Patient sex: M
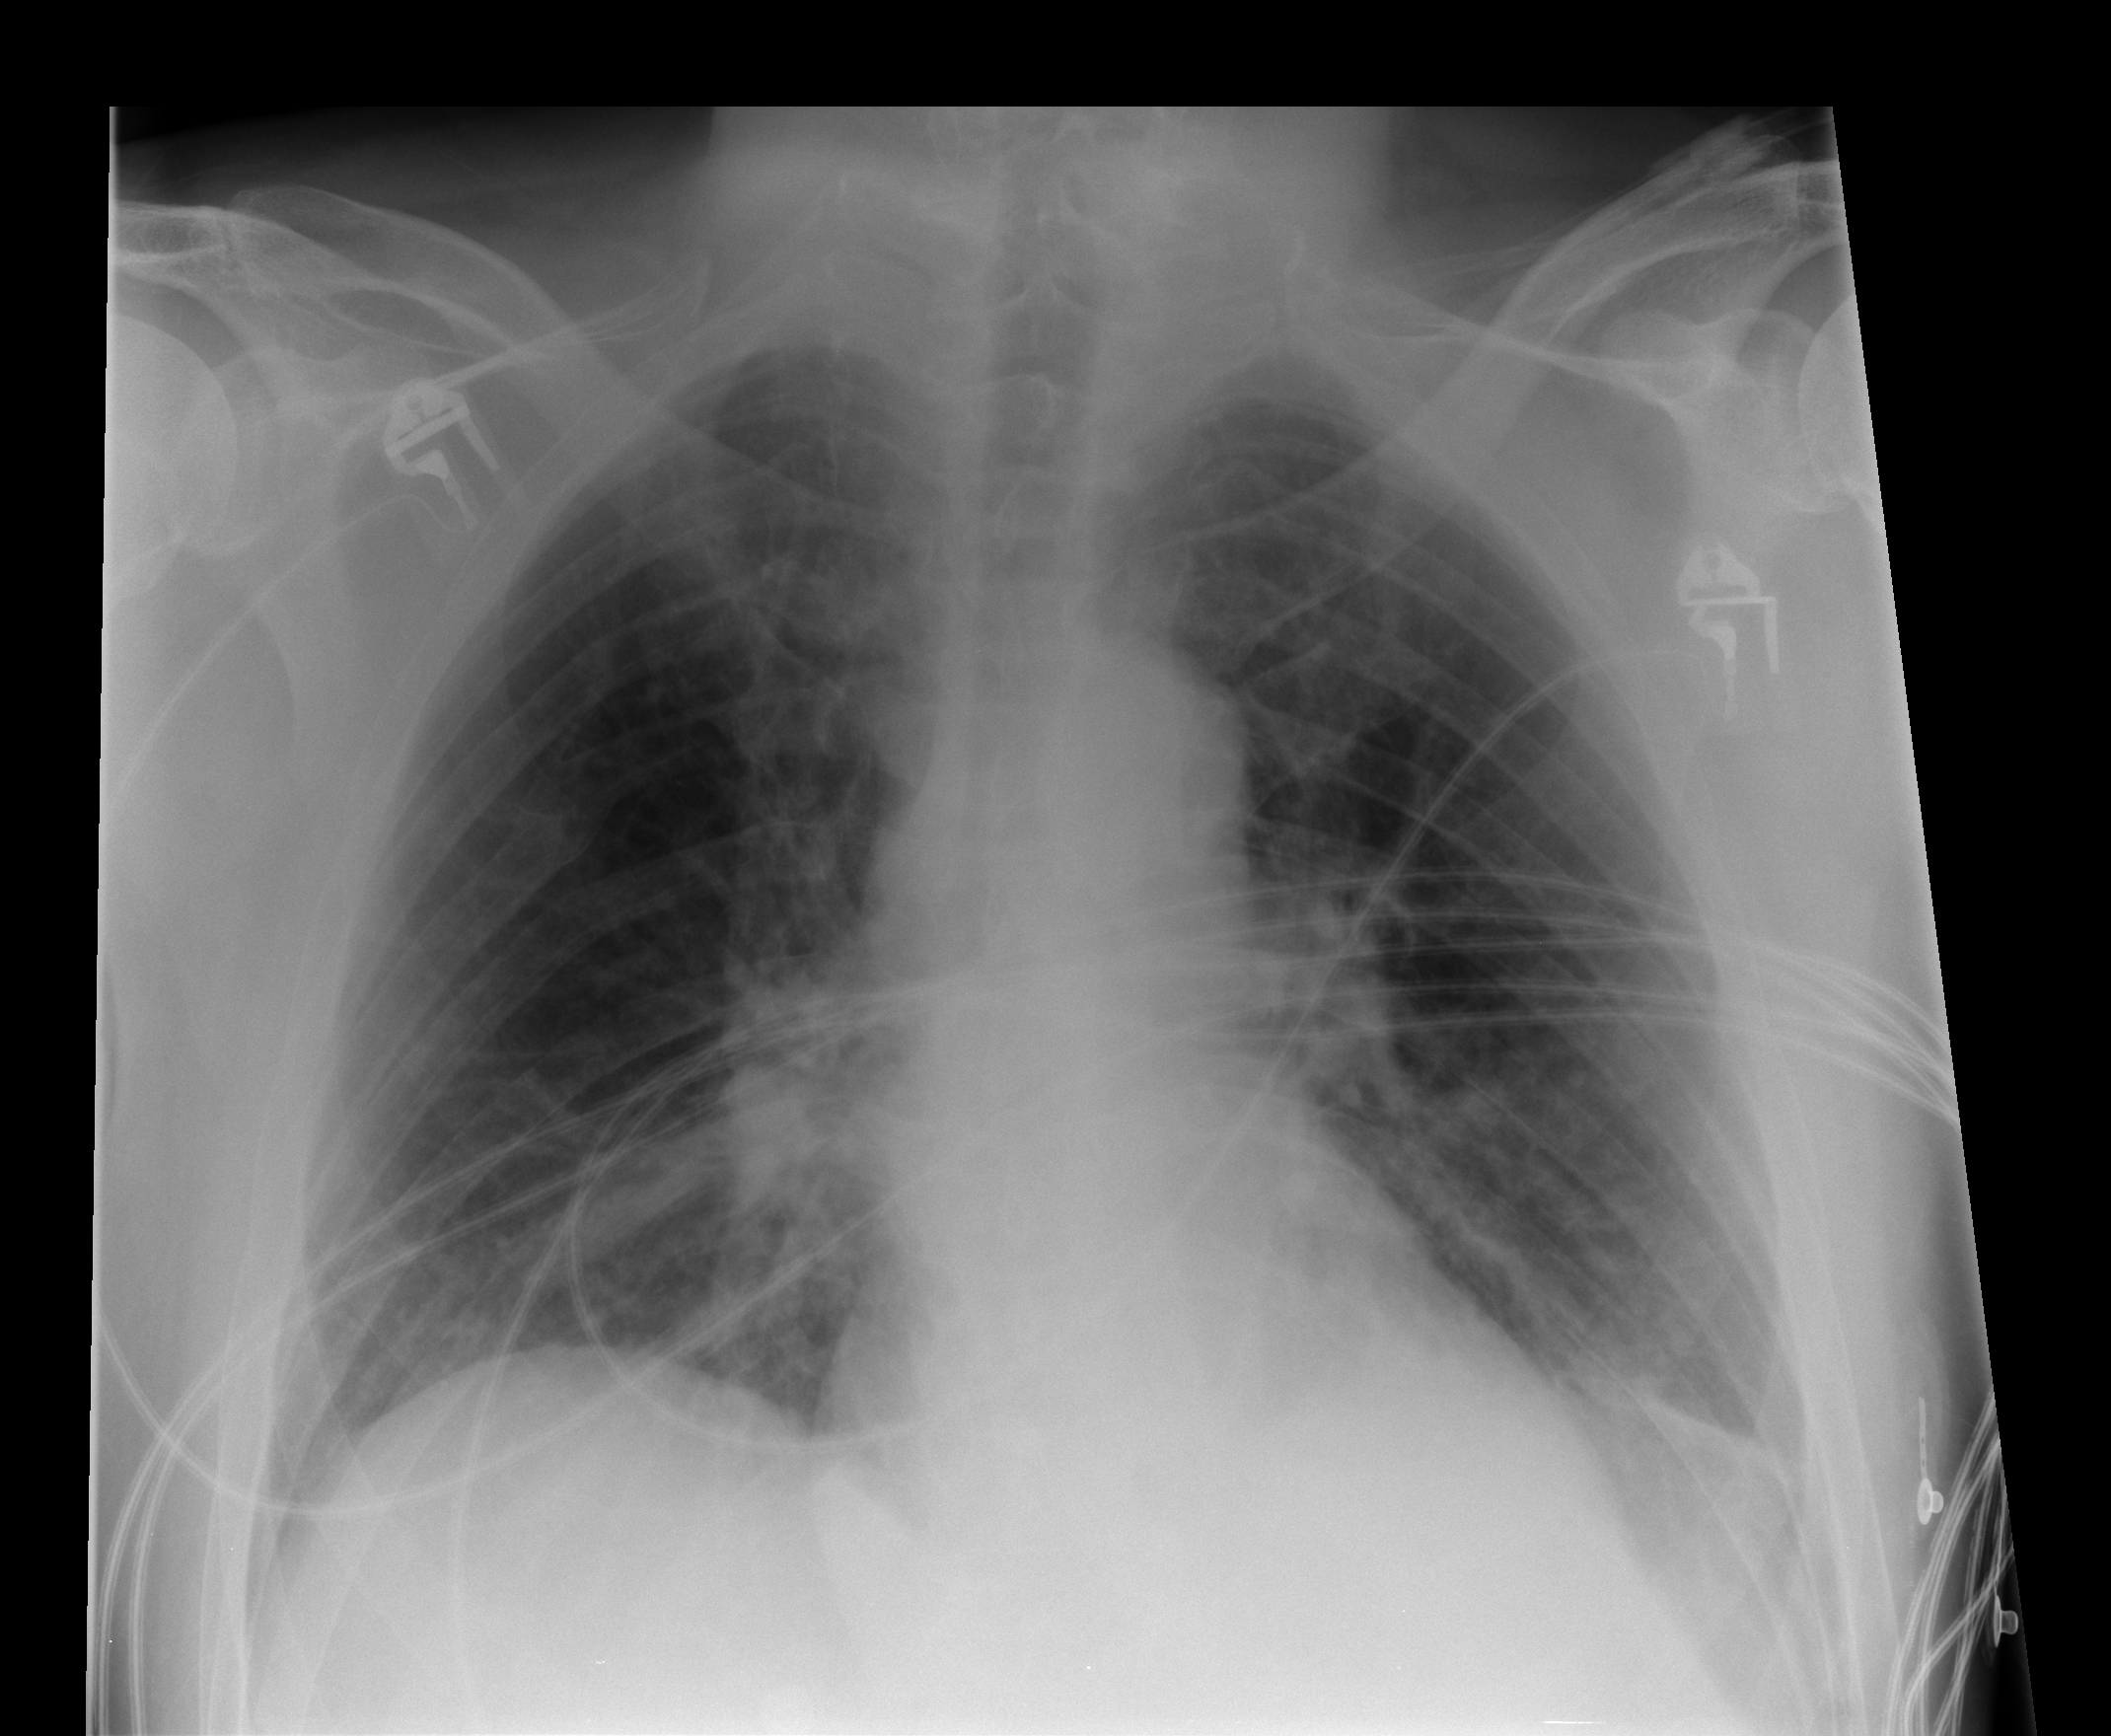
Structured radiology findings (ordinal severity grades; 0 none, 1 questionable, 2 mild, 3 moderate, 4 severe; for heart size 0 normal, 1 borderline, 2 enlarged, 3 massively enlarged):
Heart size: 0
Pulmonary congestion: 1
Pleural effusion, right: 0
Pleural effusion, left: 1
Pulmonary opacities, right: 0
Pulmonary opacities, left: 0
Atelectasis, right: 0
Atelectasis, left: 2